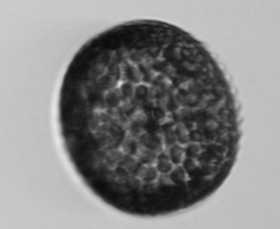
Label: Coscinodiscus